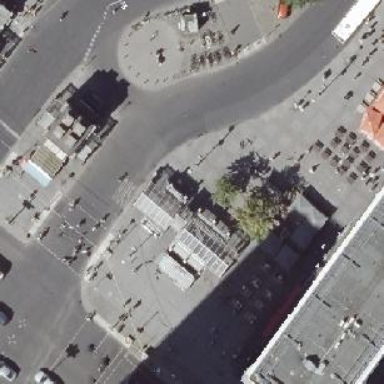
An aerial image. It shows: Kiosk.